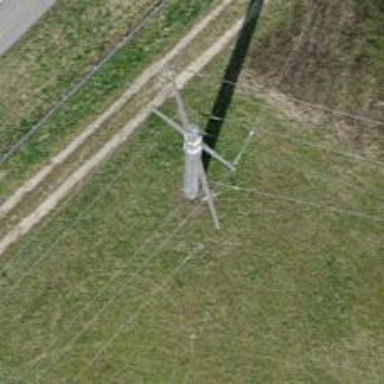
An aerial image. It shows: Power line is depicted.